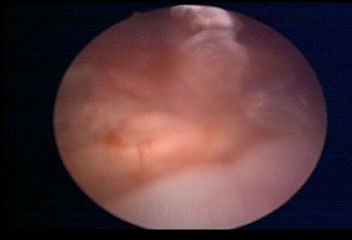
Modality: WLC
Class: Normal mucosa
Bladder cancer association: No